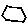
Label: hexagon